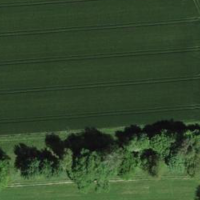
EUNIS habitat code: 52
Species observed at this site:
Plantago major